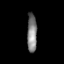
Tissue: prostate
Cell type: Fibroblasts
Senescence score: 0.7041
Nuclear area (px): 368
Mean DAPI intensity: 130.242